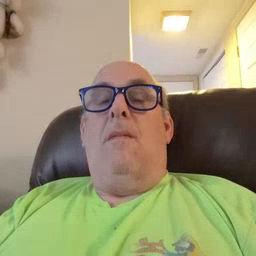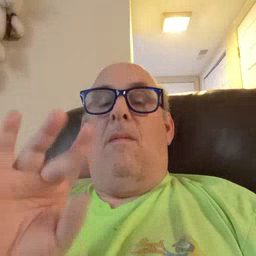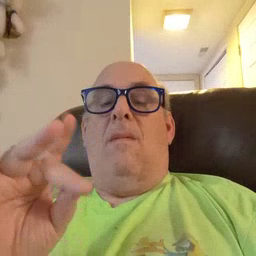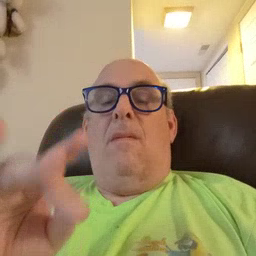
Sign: sticky